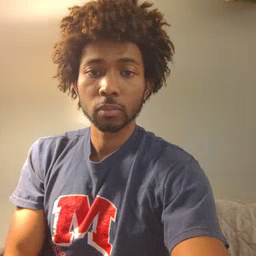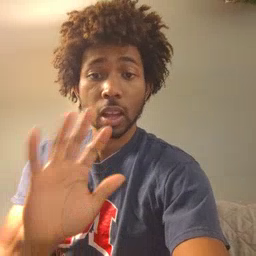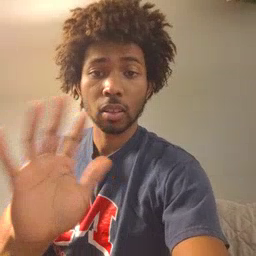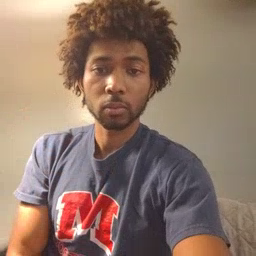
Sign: hello